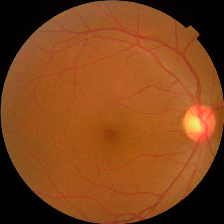
Diabetic retinopathy grade: No DR